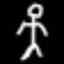
Label: angel